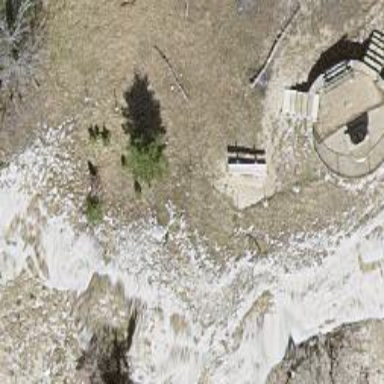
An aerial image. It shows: Bench for seating.